Question: Would like to programmatically select HTML within a DOM element, as if the user had selected with a mouse, precisely to avoid making them select with a mouse.
This bit of elegant code from SO post (<URL>:
'''
function selectText(el) {
if (document.selection) {
var range = document.body.createTextRange();
range.moveToElementText(el);
range.select();
console.log("select 1");
} else if (window.getSelection) {
var range = document.createRange();
range.selectNode(el);
window.getSelection().addRange(range);
console.log("select 2");
}
else {
console.log("select 3");
}
};
'''
<URL>
But does not work on Safari mobile (see JSFiddle). The mobile dev console shows he console shows 'select 2' indicating the click event is getting called, mobile dev console shows no error (i.e. the methods 'selectNode()' don't seem to be null), just nothing happening.
Can't guess why. Googling is hard as 'select' is also used to refer to a different concept jQuery/DOM selectors.
What I'm hoping for is an effect that's like native selection in Safari mobile, as in the picture here:

This project does not use jQuery, but if that solves the problem jQuery would be fine.
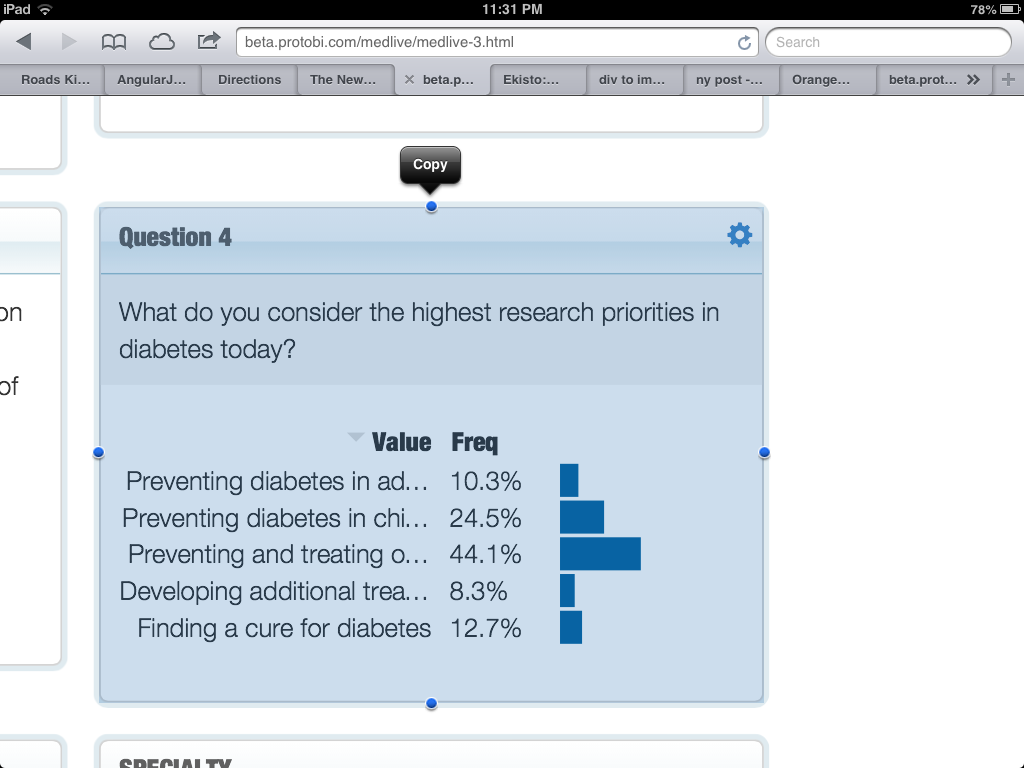
Answer: According to the <URL>
> When setting a range iOS Safari won't actually show the selection as
highlighted but if you were to check the document selection it would
return the correct content, desktop browsers will show the range
selected in the document.However if you do the same with a user action like tapping the "set
selection range" button in the demo the iOS highlight will show up.
Another interesting quirk is if I tap the content and bring the
keyboard up but don't dismiss it then refresh the page the
programmatically set selection will show the iOS selection highlight.Another interesting find is if you perform execCommand, which I'll
touch on later in the article, like bold it will apply the command to
the selection made and make the iOS selection UI appear.
Hope this helps.